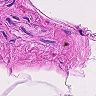
Metastatic tissue present: no